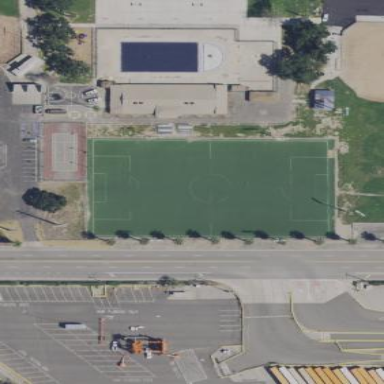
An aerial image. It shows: Soccer pitch for leisure land activities.